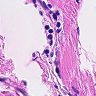
Metastatic tissue present: no